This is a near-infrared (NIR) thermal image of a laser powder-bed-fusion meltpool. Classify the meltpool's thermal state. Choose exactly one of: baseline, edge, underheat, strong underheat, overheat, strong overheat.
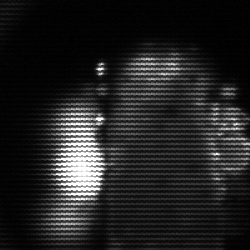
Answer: strong underheat